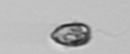
Label: flagellate